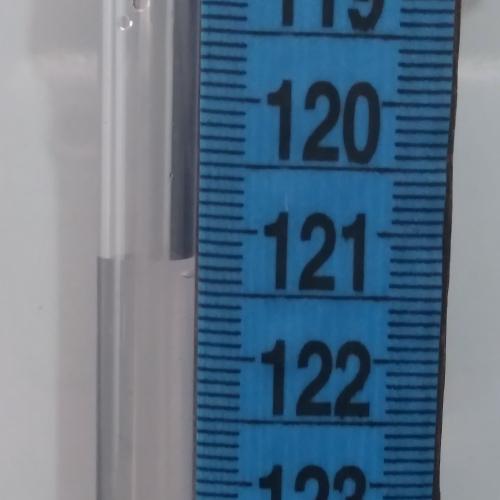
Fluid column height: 121.2 cm